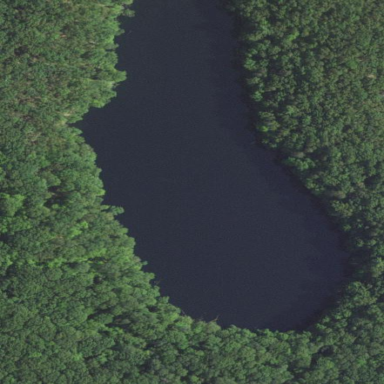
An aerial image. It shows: Serene lake surrounded by nature.